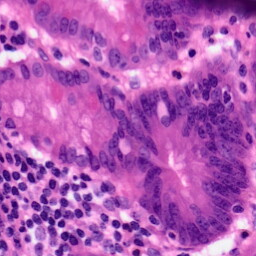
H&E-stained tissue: Pancreatic